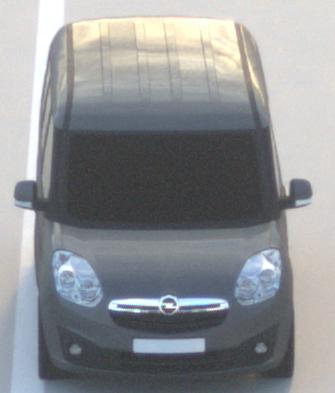
Make: Opel
Model: Combo Combi L1H1 1.4
Detailed model: Combo (D) Combi
Model produced from: 2012/01
Model produced until: 2013/11
Doors: 5
Color: gray
Road condition: dry road
Daytime: sunrise or sunset
Contrast: low contrast